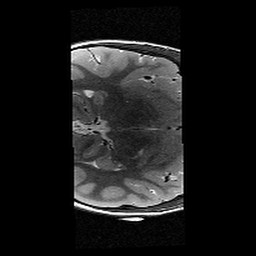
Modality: T2w
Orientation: axial
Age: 11
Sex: female
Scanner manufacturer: siemens
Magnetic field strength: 3 T
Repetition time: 9.23 s
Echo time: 0.067 s